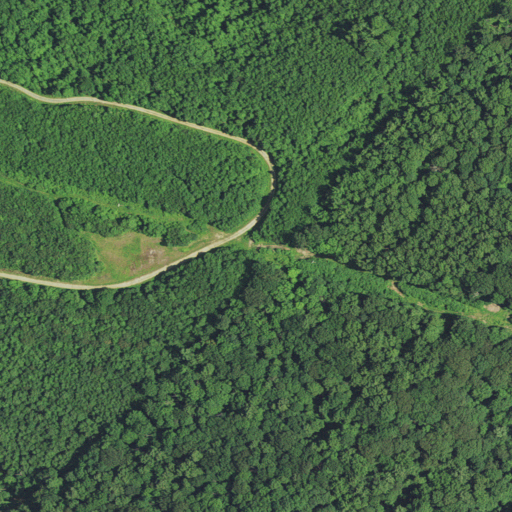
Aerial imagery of mountain in West Virginia named Kelly Knob containing deciduous forest, mixed forest, grassland, and barren land